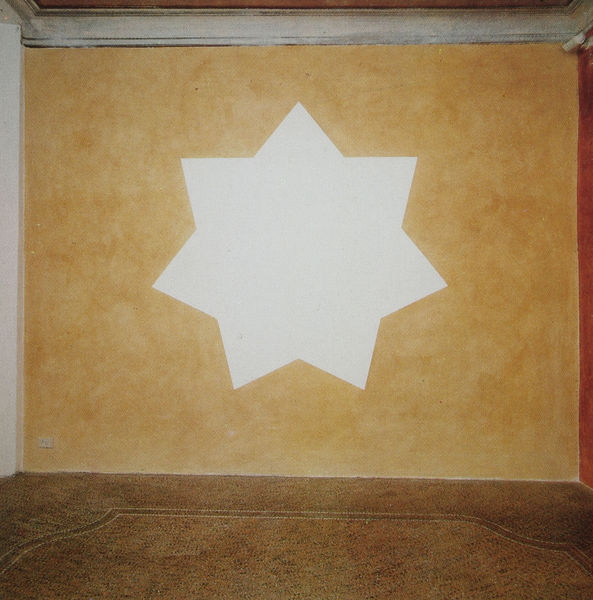
Titel: Installation Locus Solus, Genua - Seven-point star on yellow wall
Künstler: Sol Lewitt
Schlagwörter: weiß, gelb, ocker, braun, holz, raum, zimmer, gebäude, haus, rot, beige, wand, rahmen, innenraum, boden, decke, ecke, fußboden, mauer, dielen, diele, marron, wandmalerei, stuck, foto, fotografie, wände, religion, stern, ecken, mauern, fresko, sol, lewitt, installation, ece, synagoge, jude, juden, mur, sol lewitt, long, étoile